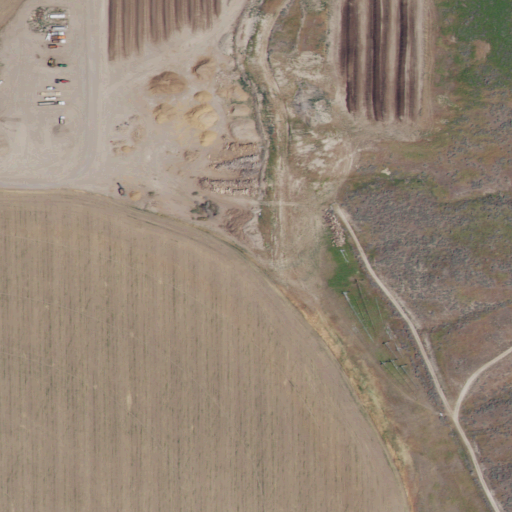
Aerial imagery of valley in Idaho named Water Canyon containing cultivated crops, shrub, pasture, and grassland